Question: I have been using RubyMine for about 2 months now and been experiencing performance issues ever since. I thought it was because of the buggy debugger, then because of swapping.. Nay
So I realized that for 5 - 10 minutes it works fine, until RubyMine (or Ubuntu?) decides to use alternatively one core at 100 % and the other not so much. It sometimes goes back to normal but tipically stays the same, makin it really unpleasant to use.
So here you see the change around 30 sec.
What do you think?

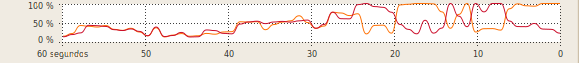
Answer: <URL> for RubyMine may help to identify the problem if it's RubyMine process eating your resources.